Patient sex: M
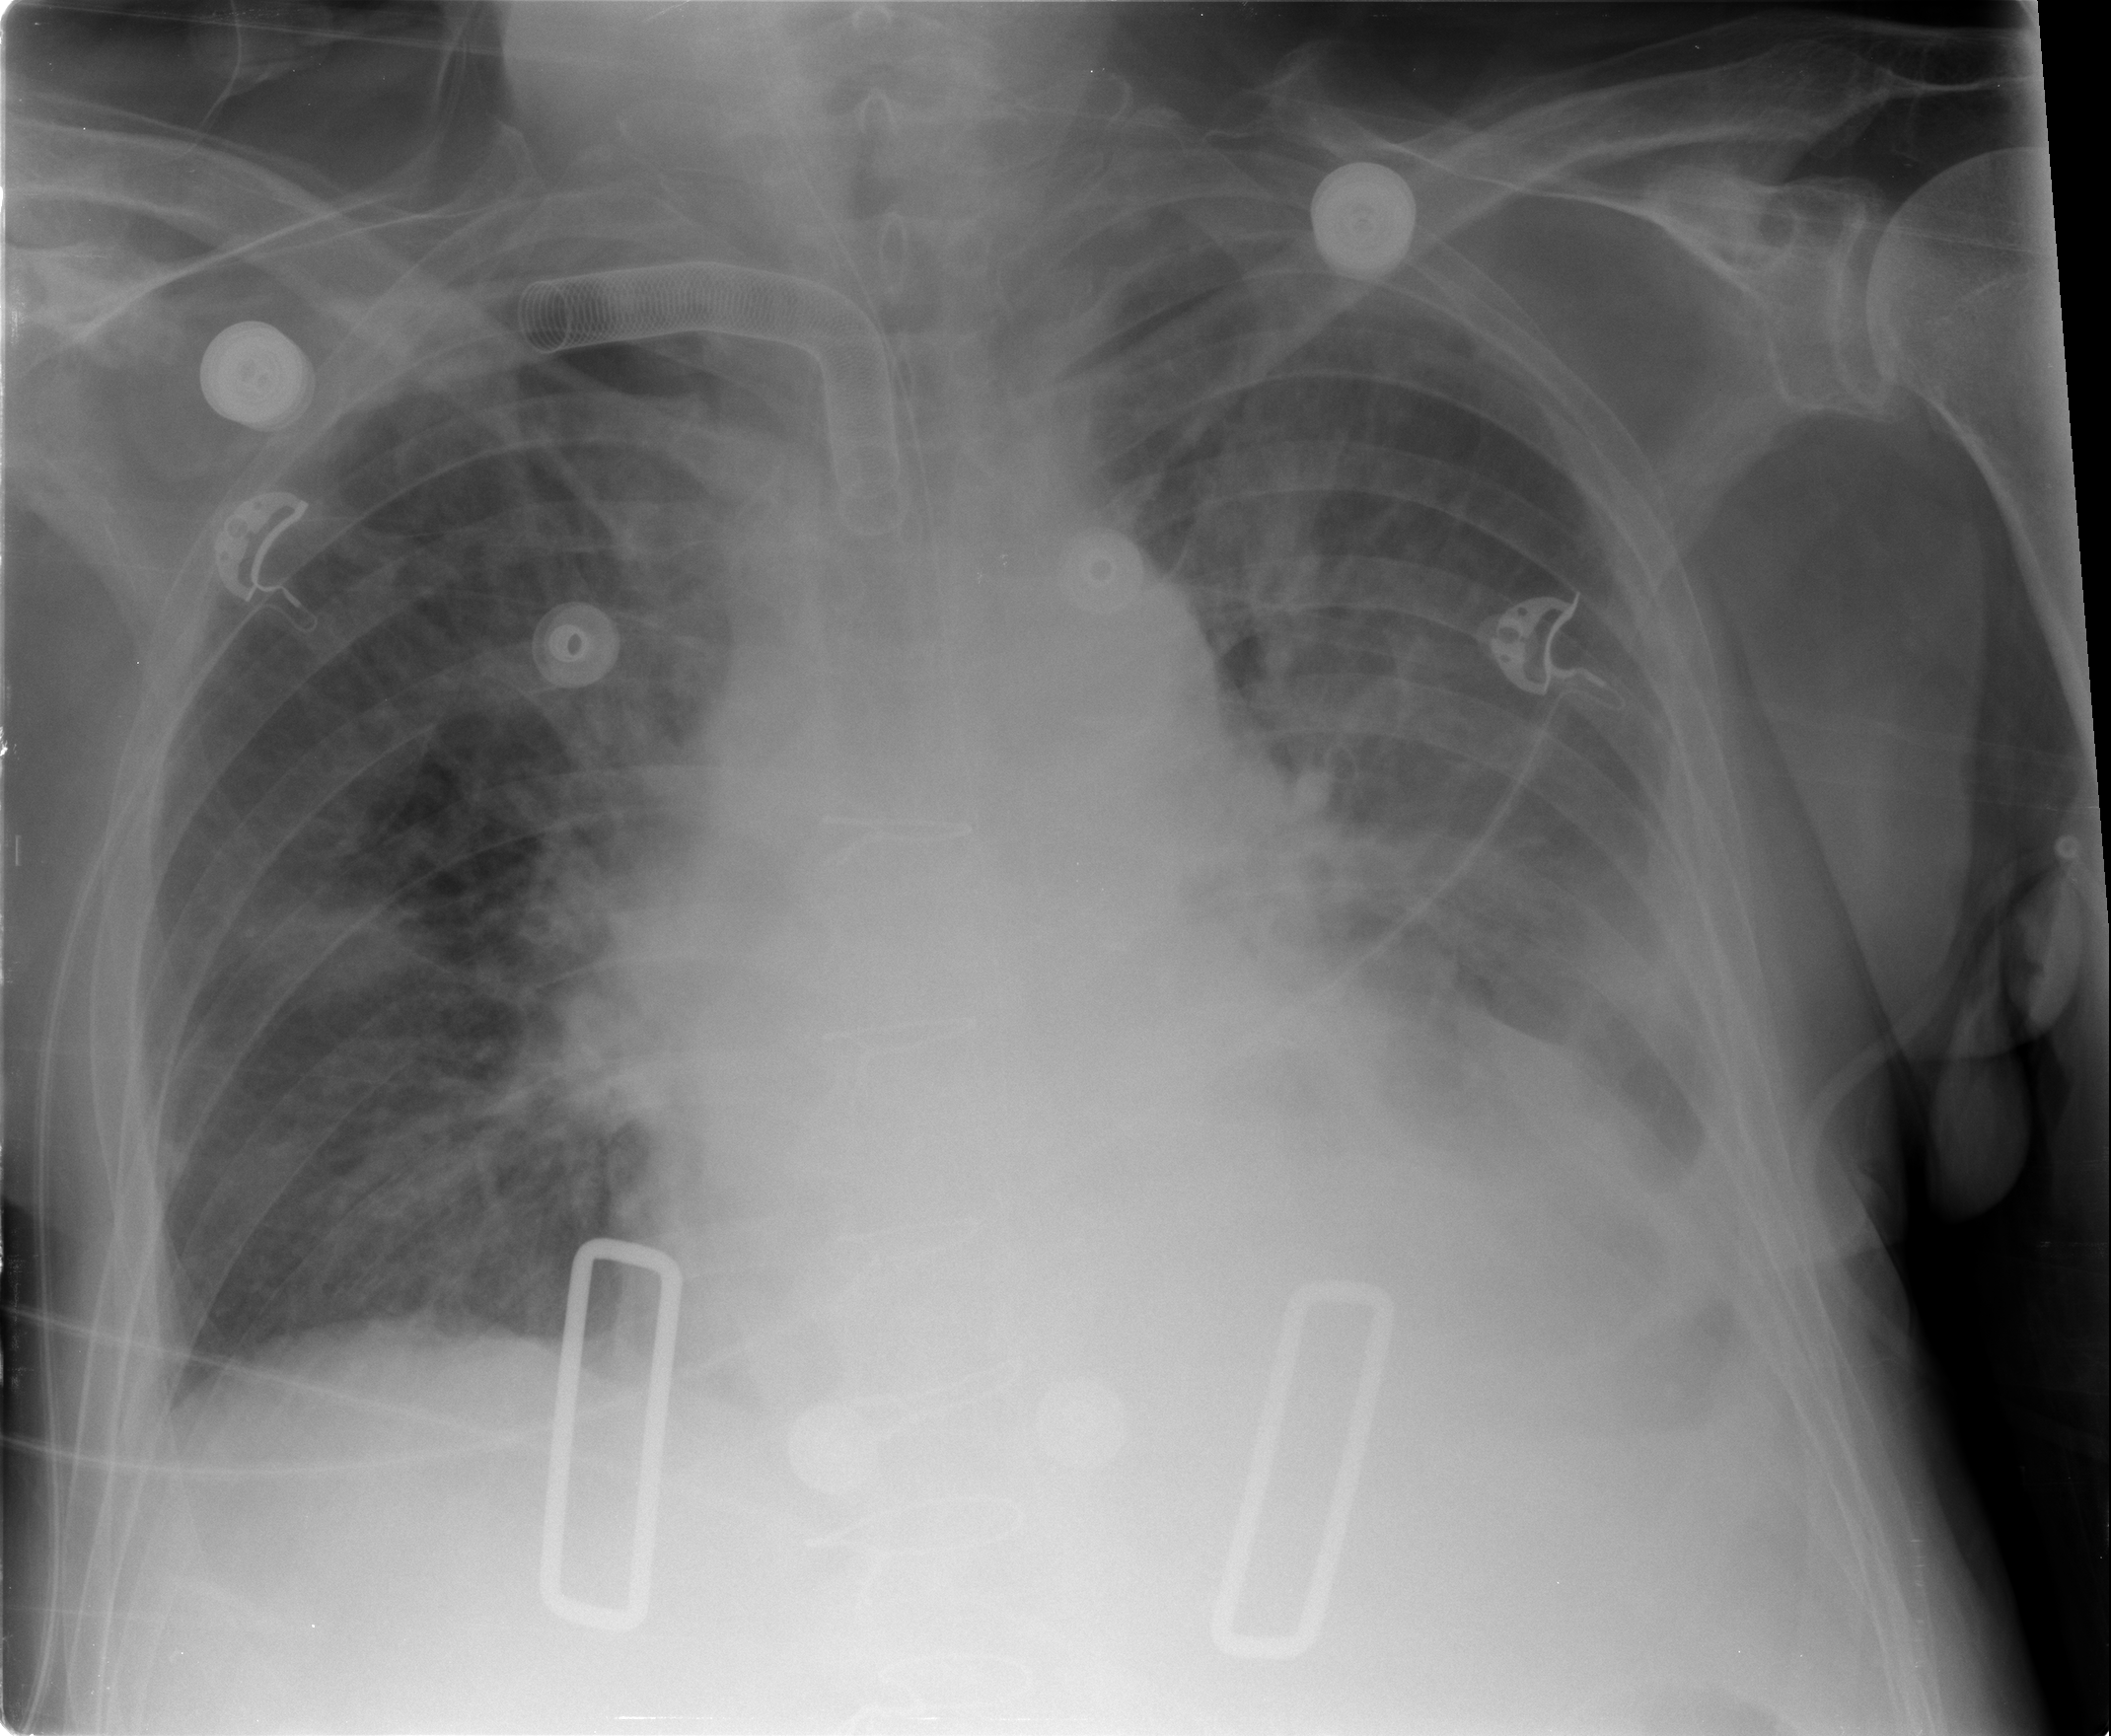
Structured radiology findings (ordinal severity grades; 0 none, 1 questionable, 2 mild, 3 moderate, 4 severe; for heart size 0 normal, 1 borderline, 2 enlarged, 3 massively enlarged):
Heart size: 2
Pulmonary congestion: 3
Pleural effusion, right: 0
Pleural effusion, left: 2
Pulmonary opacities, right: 3
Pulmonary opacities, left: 3
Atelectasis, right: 2
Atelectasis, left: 2